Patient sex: F
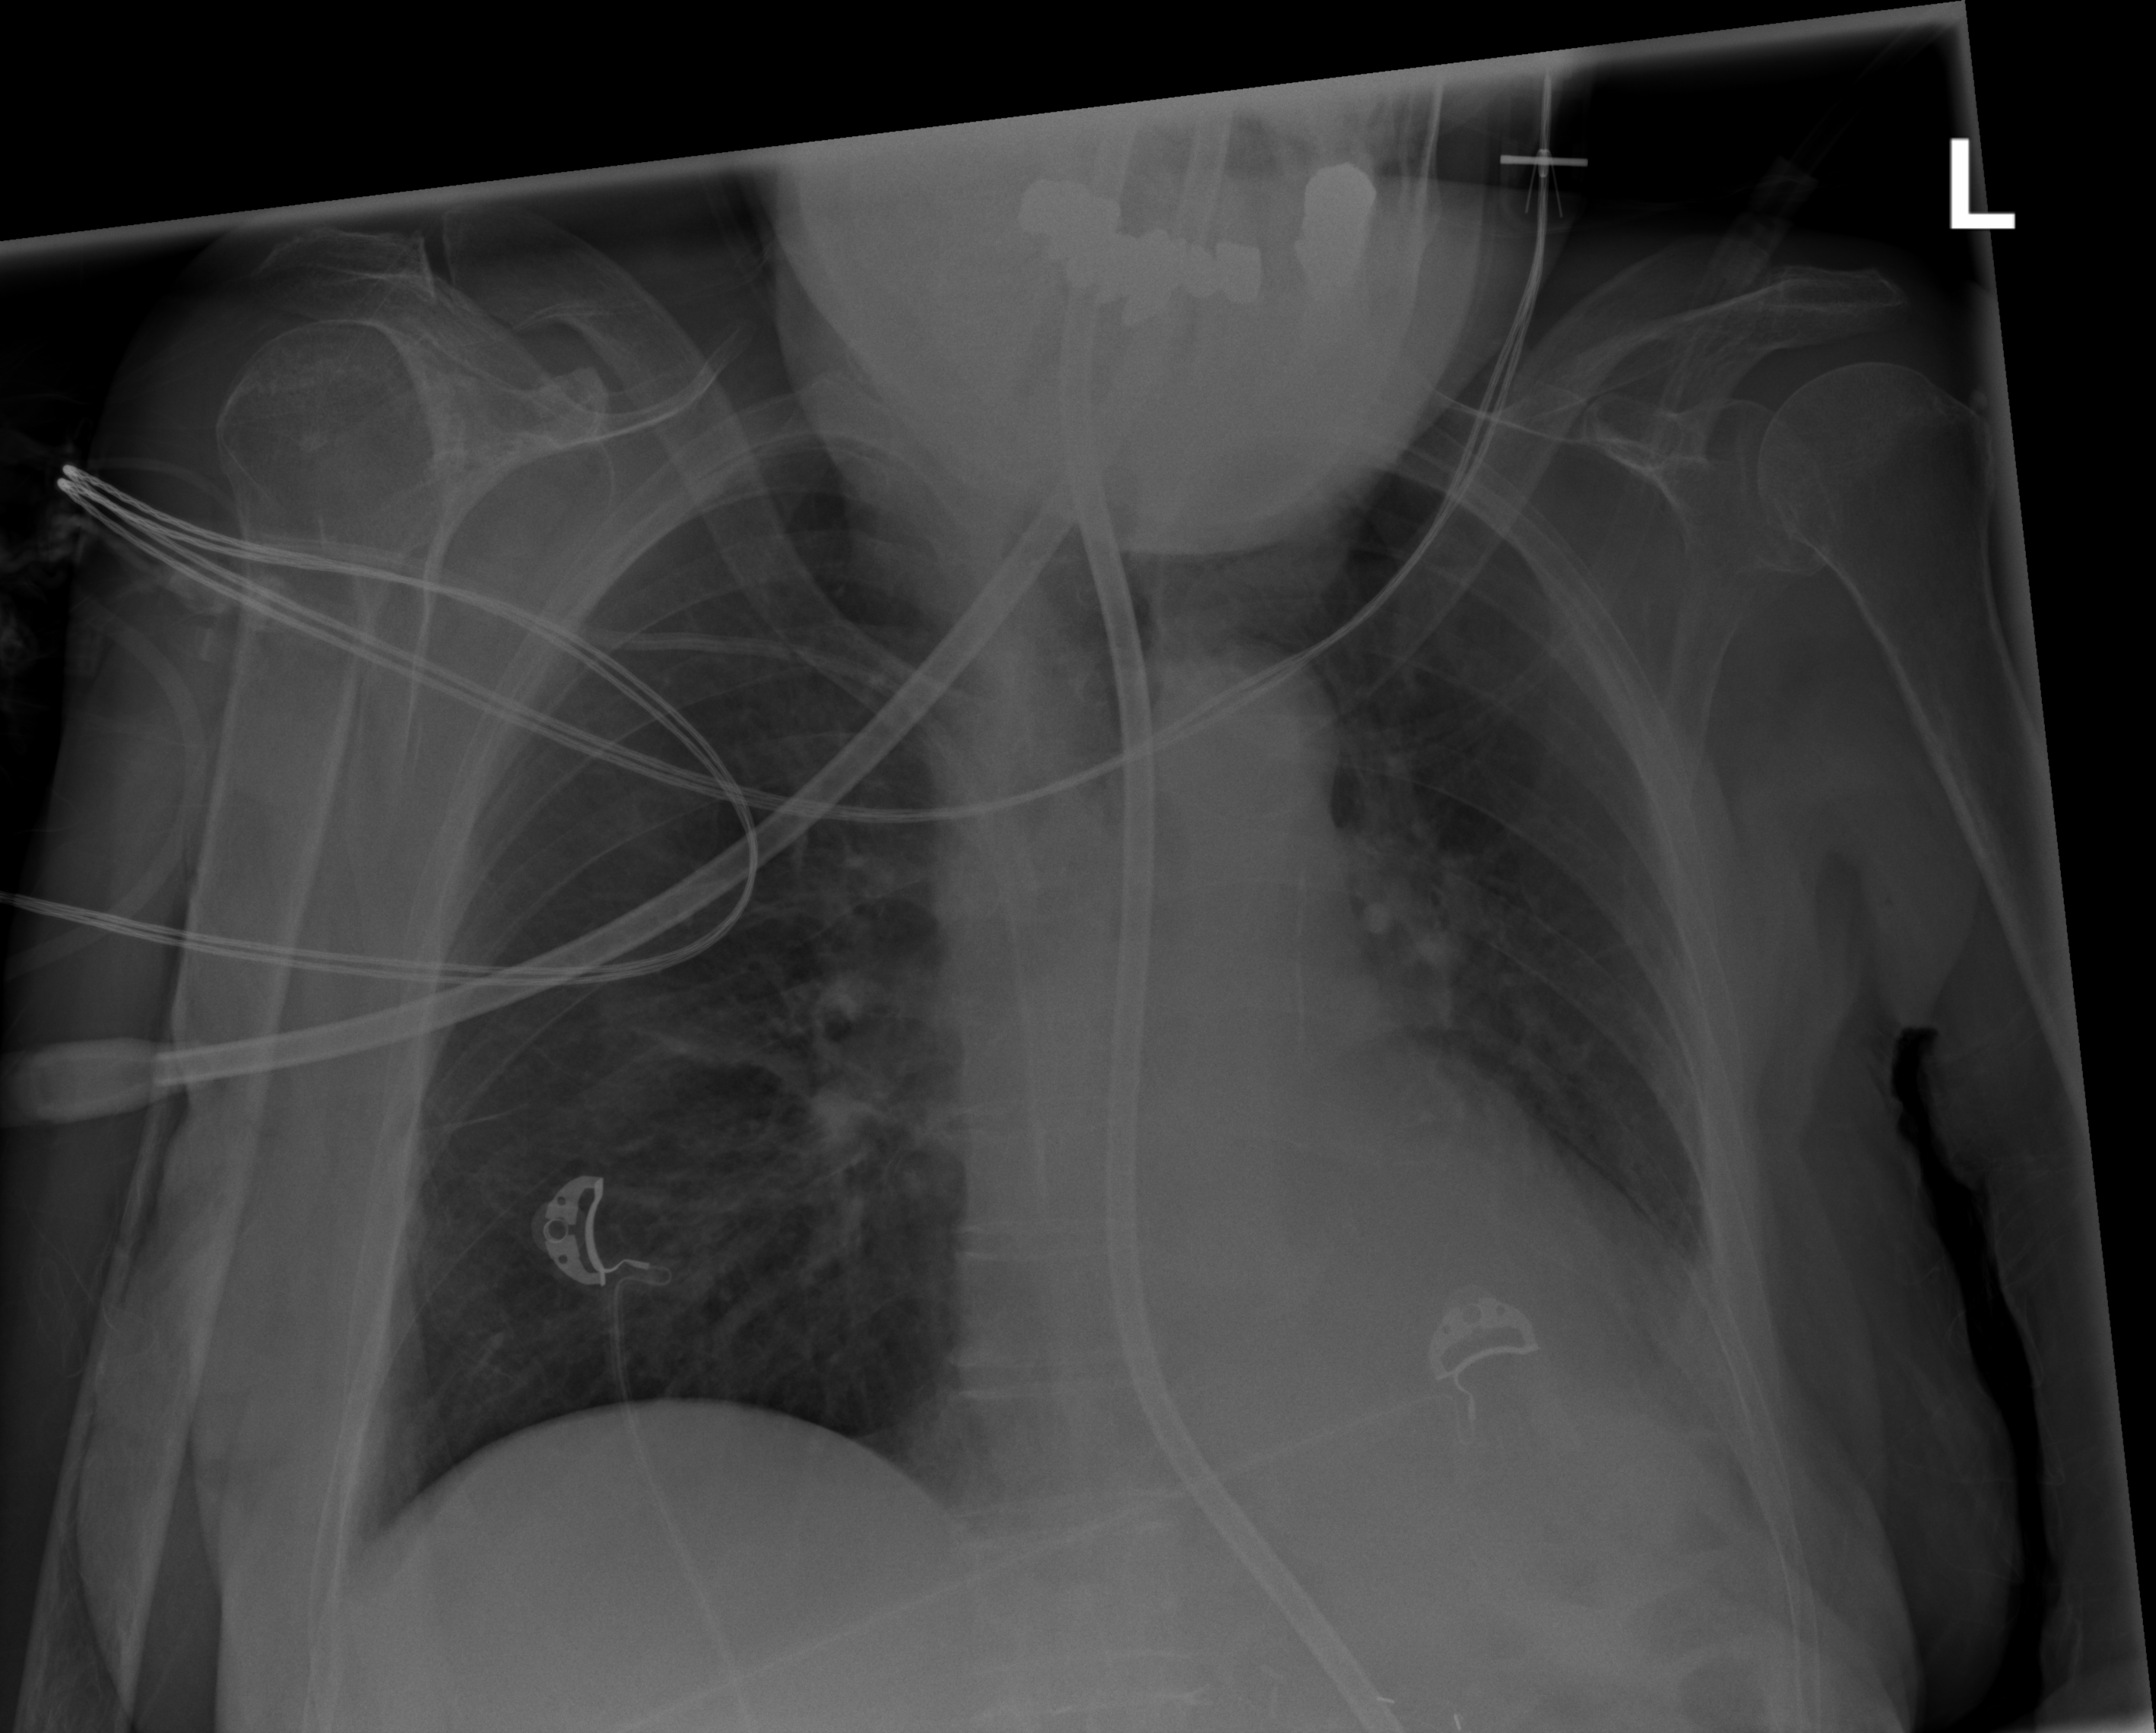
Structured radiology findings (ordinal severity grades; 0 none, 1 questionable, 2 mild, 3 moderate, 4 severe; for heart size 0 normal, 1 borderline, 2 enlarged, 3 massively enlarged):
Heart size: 0
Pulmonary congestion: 0
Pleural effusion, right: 0
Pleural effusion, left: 2
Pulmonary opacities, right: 0
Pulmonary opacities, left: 0
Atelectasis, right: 0
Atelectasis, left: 3